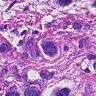
Metastatic tissue present: yes